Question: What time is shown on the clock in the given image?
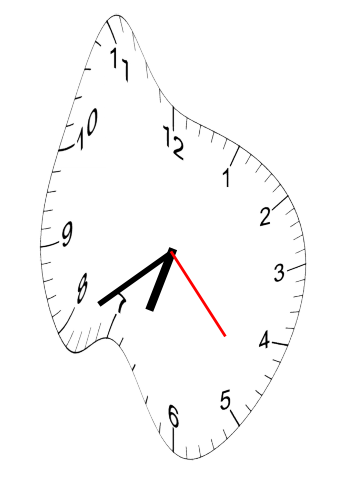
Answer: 06:39:23